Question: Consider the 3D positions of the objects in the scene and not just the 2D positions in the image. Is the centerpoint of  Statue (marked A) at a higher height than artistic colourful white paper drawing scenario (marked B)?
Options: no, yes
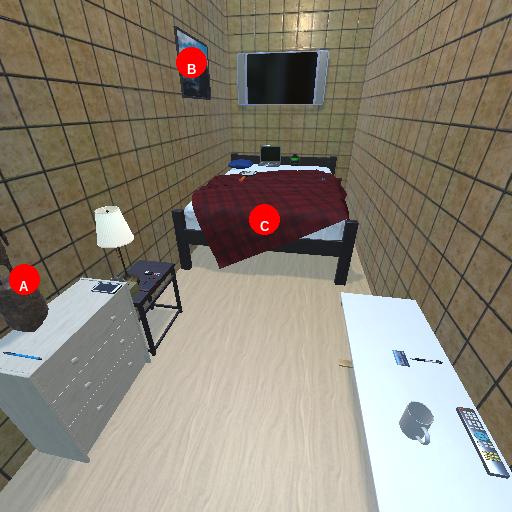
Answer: no